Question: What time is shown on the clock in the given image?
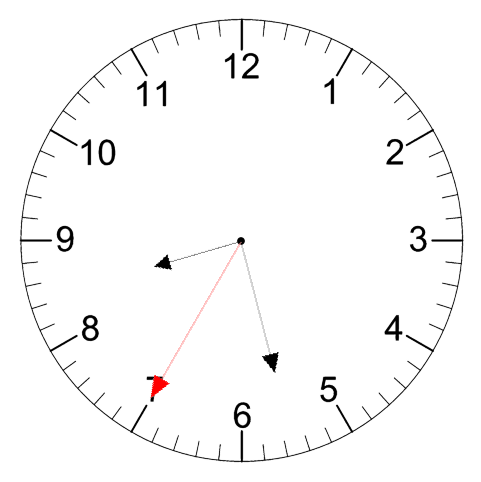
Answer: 08:27:35